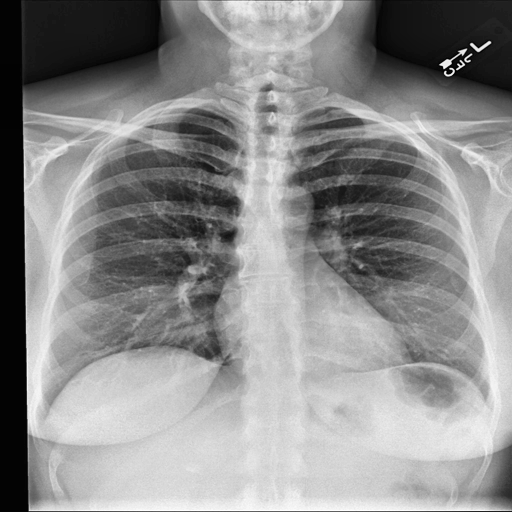
Finding: NORMAL